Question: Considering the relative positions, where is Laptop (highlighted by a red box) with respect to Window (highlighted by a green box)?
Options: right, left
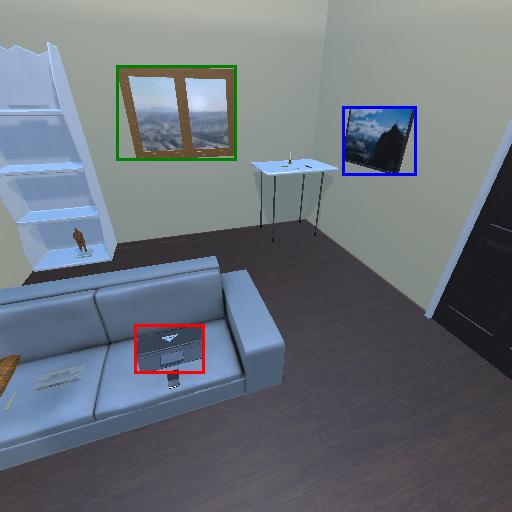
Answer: right